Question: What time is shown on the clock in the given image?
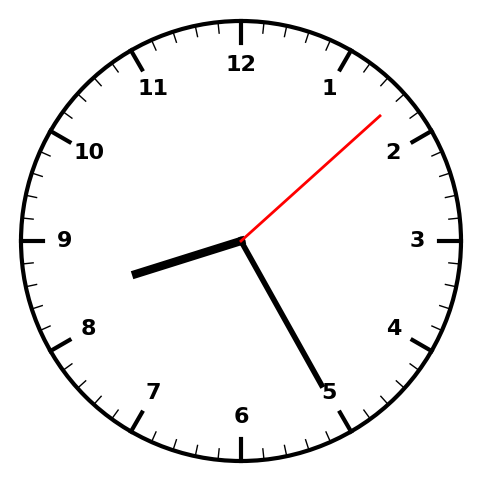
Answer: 08:25:08